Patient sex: M
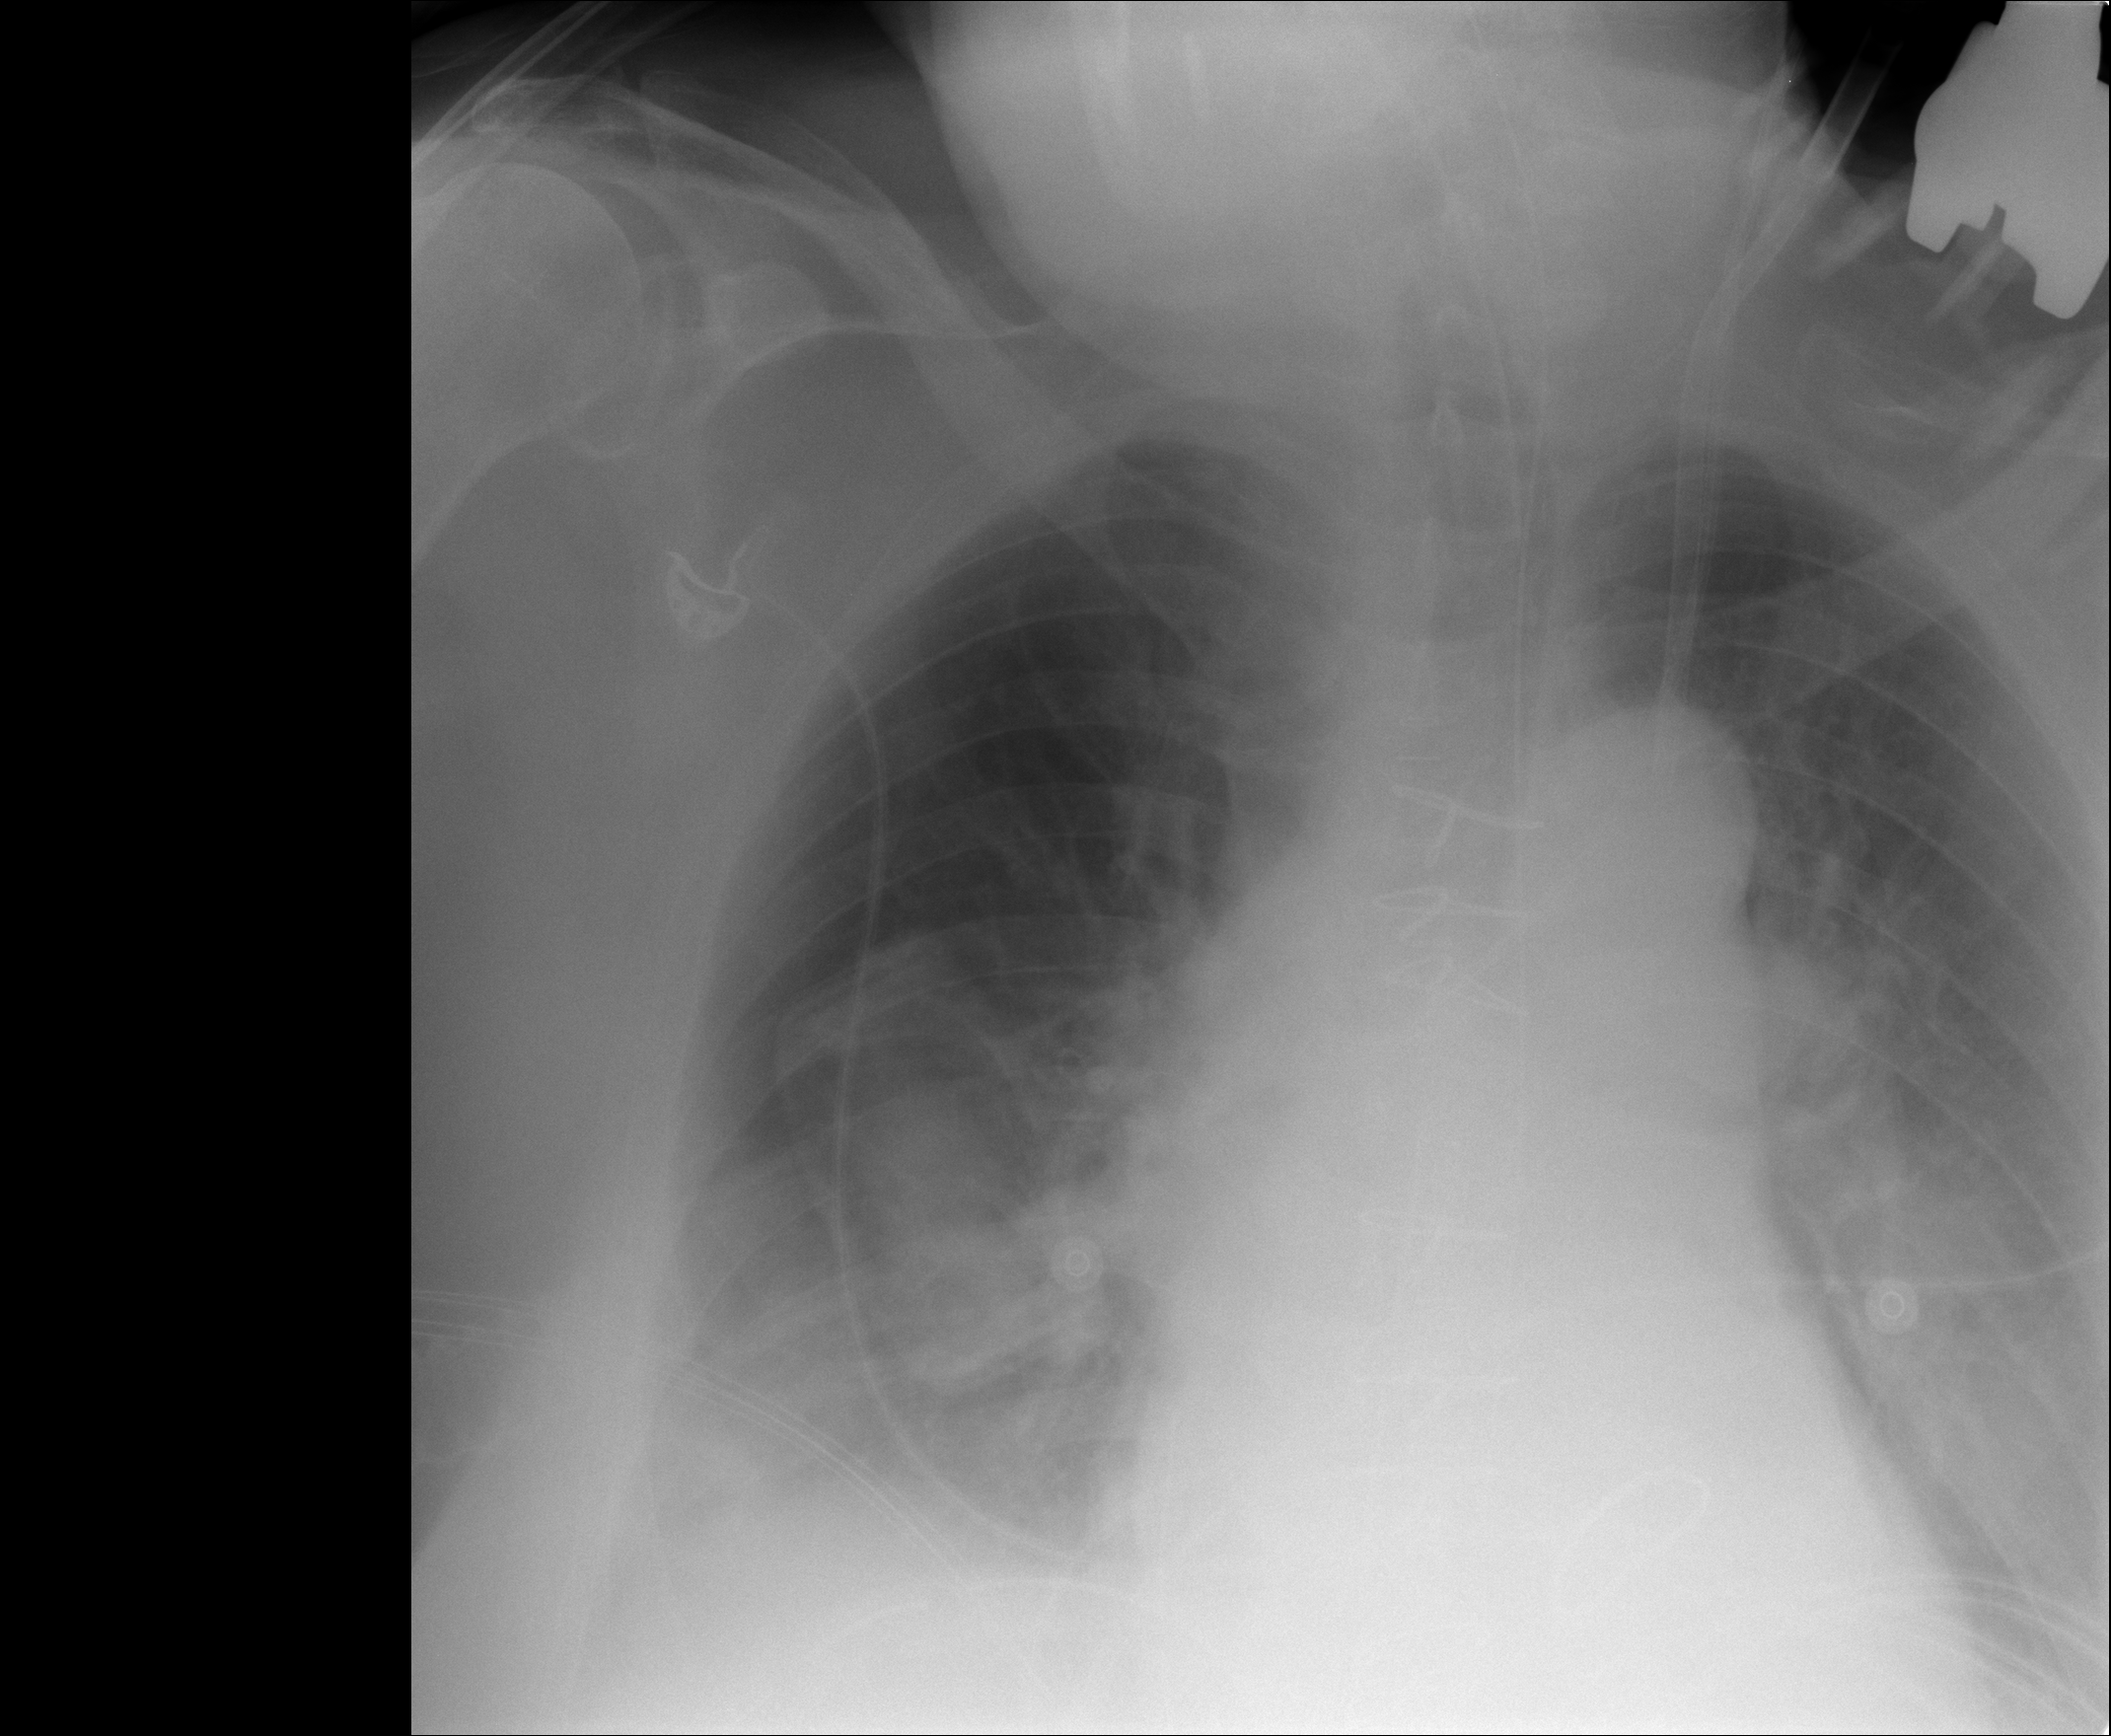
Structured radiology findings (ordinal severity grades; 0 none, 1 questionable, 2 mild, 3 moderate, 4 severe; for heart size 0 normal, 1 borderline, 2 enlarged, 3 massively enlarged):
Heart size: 0
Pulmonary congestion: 2
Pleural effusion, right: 2
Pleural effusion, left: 0
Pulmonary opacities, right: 0
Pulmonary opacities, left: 0
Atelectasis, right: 0
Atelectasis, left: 0